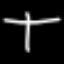
Label: line